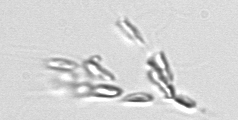
Label: Dinobryon